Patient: sex F, age 26
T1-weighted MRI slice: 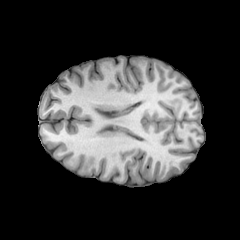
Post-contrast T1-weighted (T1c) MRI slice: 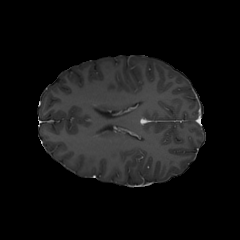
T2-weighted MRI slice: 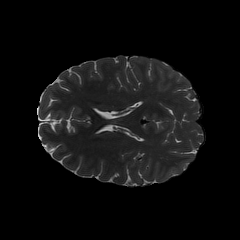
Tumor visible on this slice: no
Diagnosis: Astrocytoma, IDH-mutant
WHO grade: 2